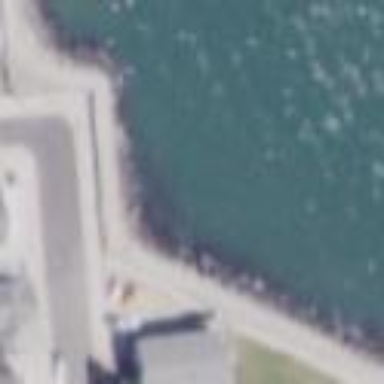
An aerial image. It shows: Concrete seawall barrier.